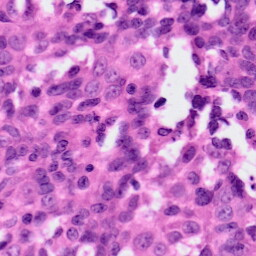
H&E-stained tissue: Ovarian